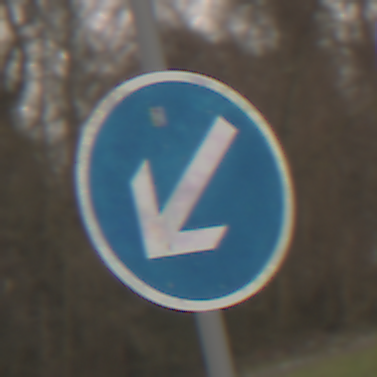
Verkehrszeichen: VorgeschriebeneVorbeifahrtLinks
Umgebung: Outdoor, Nature
Tageszeit: Midday
Wetter: Overcast
Licht: Natural
Jahreszeit: NotSpecified
Kontrast: LowContrast